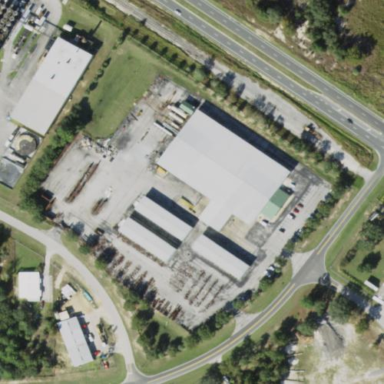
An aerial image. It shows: Industrial area with sawmill.